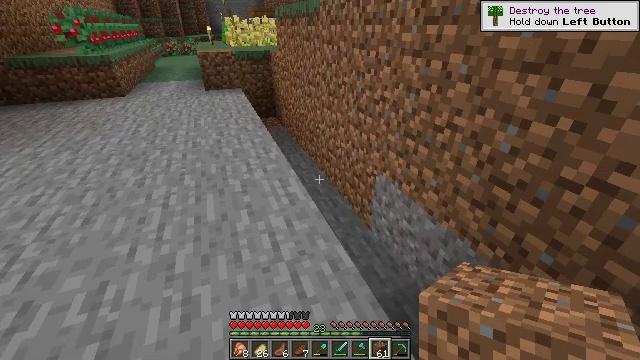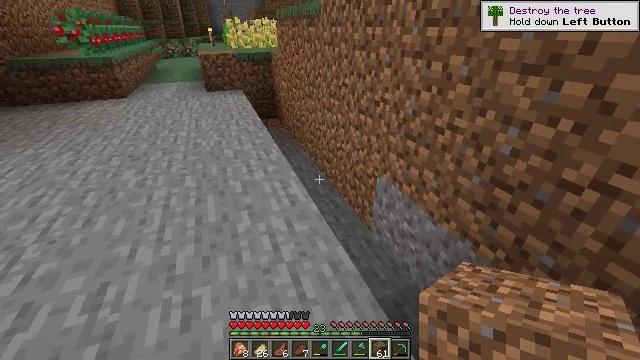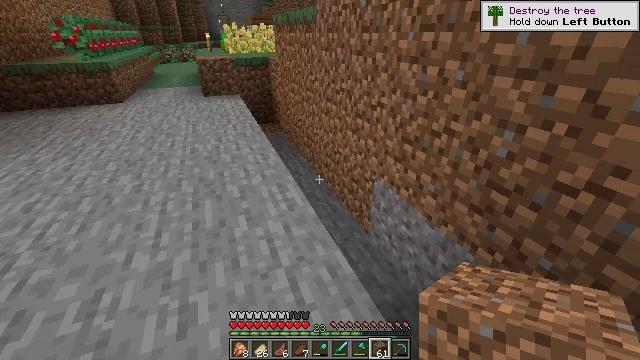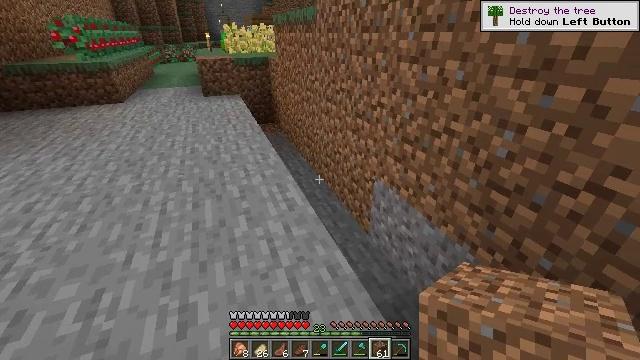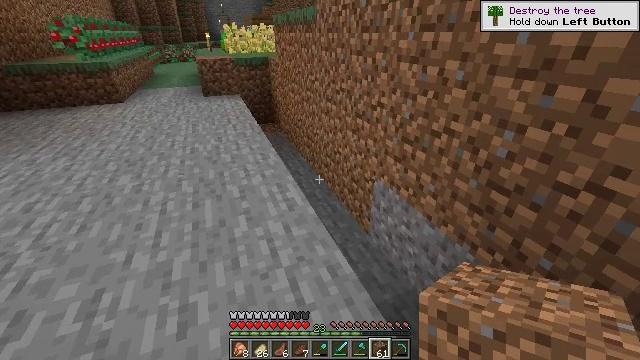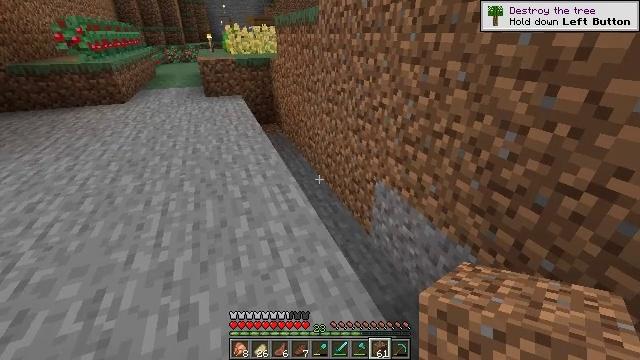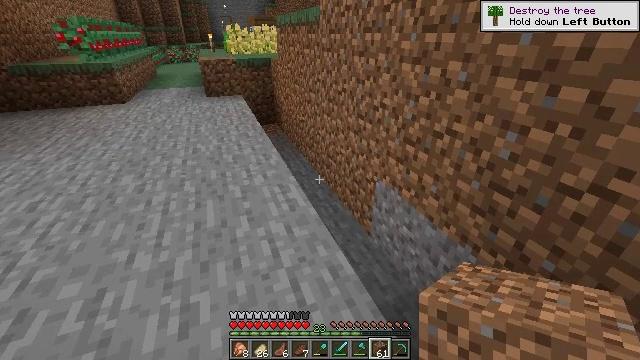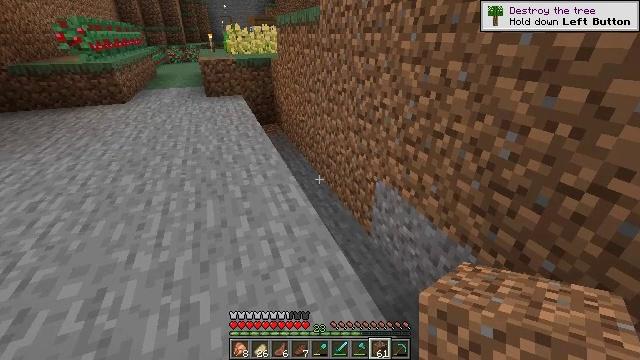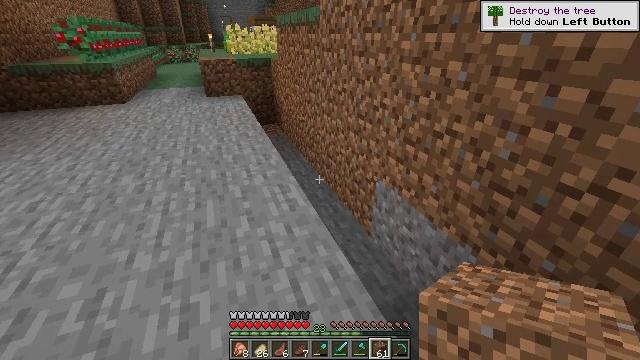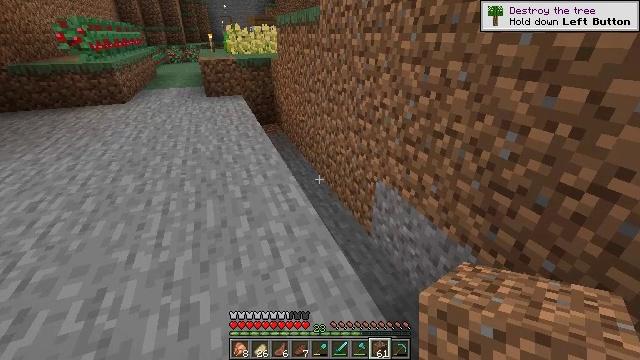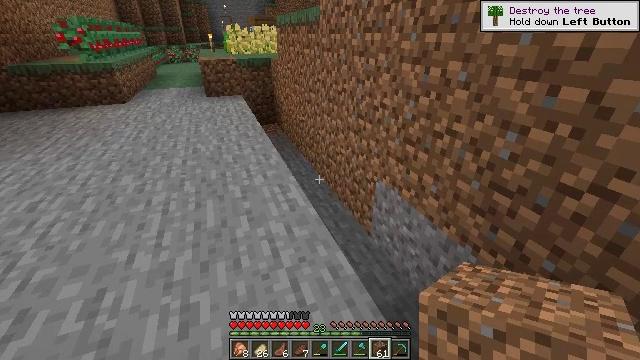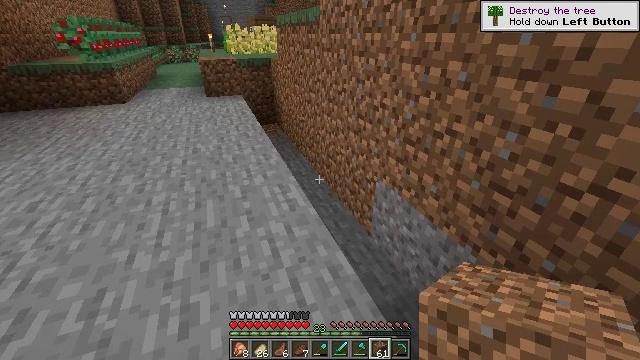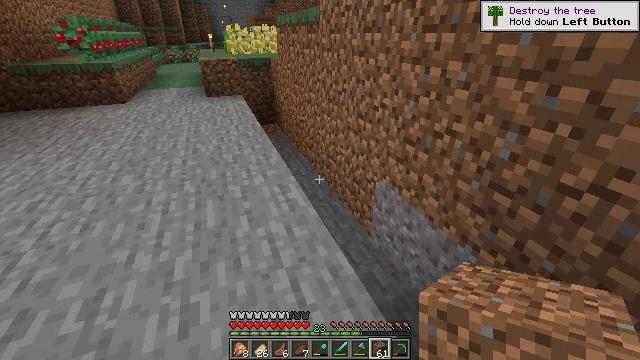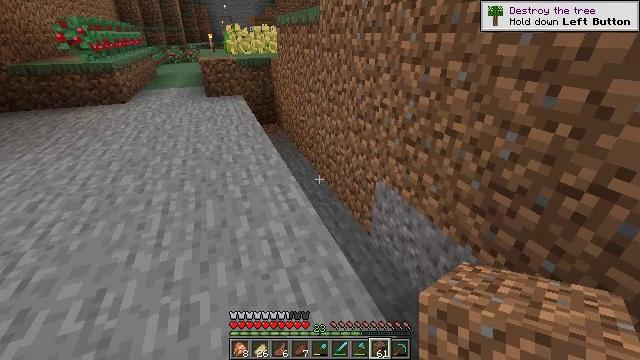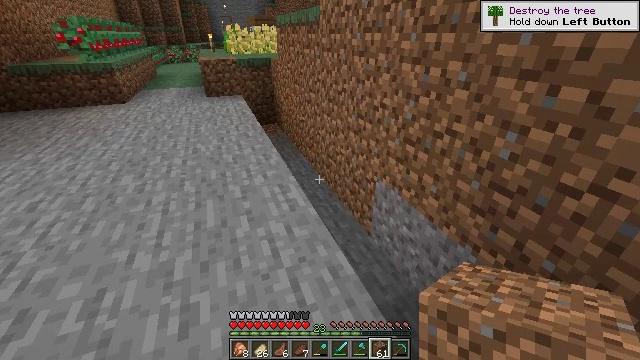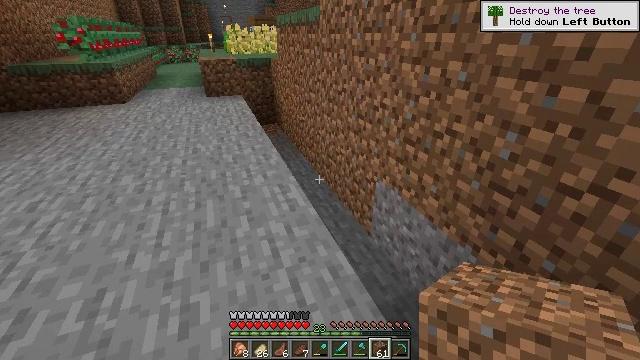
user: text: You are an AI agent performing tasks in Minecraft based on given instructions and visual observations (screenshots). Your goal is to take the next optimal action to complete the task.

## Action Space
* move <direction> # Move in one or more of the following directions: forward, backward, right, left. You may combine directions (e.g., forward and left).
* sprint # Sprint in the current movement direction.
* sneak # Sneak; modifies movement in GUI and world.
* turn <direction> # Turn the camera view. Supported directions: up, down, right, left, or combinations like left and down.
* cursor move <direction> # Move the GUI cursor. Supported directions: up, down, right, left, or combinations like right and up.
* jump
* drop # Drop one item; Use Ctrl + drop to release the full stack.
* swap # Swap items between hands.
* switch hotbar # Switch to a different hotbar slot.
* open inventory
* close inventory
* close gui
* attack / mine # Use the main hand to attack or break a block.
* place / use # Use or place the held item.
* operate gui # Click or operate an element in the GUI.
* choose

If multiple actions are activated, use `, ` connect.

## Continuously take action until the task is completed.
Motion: motion action
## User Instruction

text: Gather materials from the sweet berry bush.
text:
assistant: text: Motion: no_op
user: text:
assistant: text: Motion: no_op
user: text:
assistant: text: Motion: no_op
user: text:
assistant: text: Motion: no_op
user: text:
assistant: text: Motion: no_op
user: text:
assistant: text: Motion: no_op
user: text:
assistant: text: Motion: no_op
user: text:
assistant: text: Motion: no_op
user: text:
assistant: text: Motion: no_op
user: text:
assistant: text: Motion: no_op
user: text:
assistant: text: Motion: no_op
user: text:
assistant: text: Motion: no_op
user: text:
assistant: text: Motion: no_op
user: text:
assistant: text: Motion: no_op
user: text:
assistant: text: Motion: no_op
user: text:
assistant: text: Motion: no_op
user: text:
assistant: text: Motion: no_op
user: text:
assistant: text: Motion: no_op
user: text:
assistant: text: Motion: no_op
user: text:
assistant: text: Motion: no_op
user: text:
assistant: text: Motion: no_op
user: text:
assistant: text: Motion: no_op
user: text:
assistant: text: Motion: no_op
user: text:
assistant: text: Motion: no_op
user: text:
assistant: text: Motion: no_op
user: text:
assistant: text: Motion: no_op
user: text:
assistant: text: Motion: no_op
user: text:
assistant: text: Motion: no_op
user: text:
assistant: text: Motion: no_op
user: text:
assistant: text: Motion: no_op